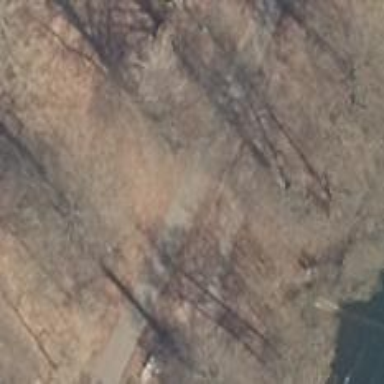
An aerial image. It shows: Path on the ground.